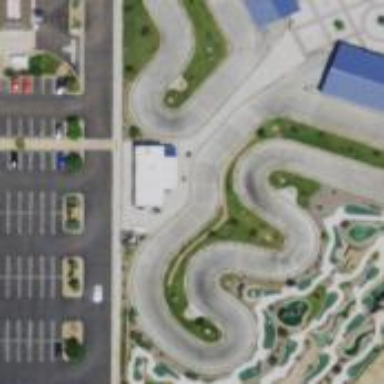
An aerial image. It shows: Karting raceway for sports enthusiasts.